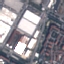
Land use / land cover class: Industrial